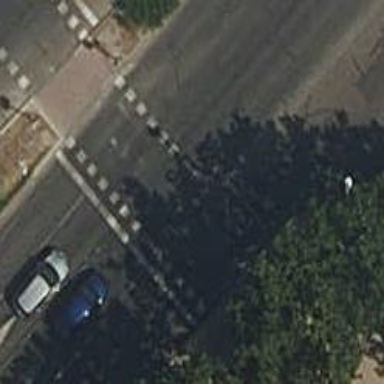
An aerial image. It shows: Road with traffic signals at crossing.